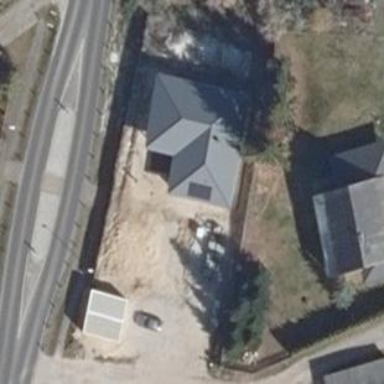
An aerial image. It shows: Detached building.